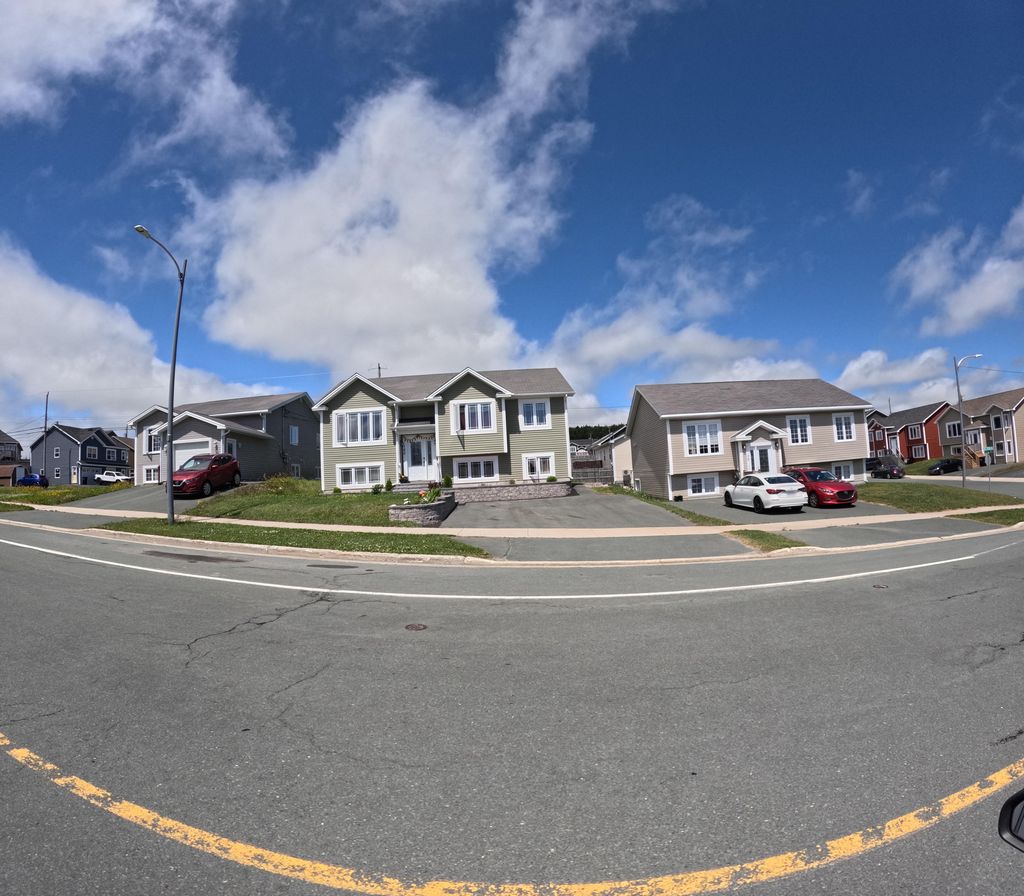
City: st_johns